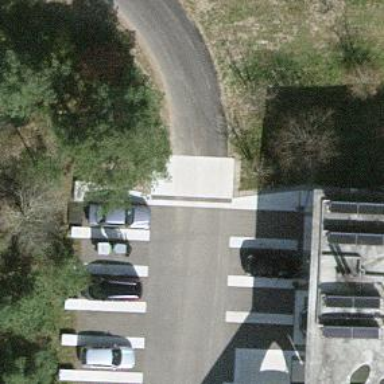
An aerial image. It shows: Road serving as parking aisle.